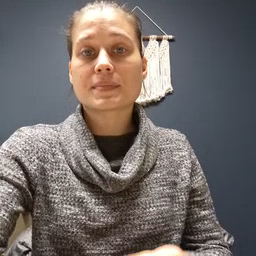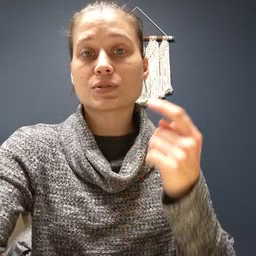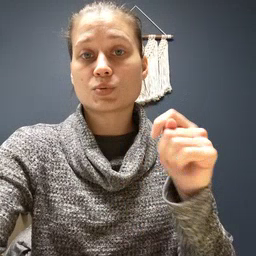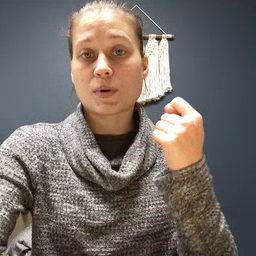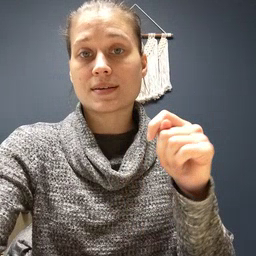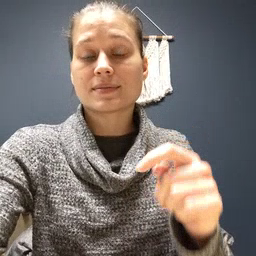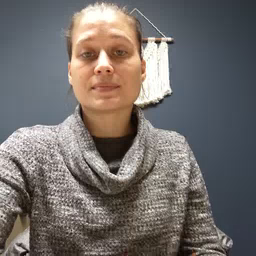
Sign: toy